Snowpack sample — Loveland Pass, Silver Plume, Colorado, USA (1/12/25, 11:40 AM MST)
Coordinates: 39.66, -105.88
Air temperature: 7 °F
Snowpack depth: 140 cm
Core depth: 10 cm
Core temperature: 41 °F
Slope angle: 11°, slope face: 30°
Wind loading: high
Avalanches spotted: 2
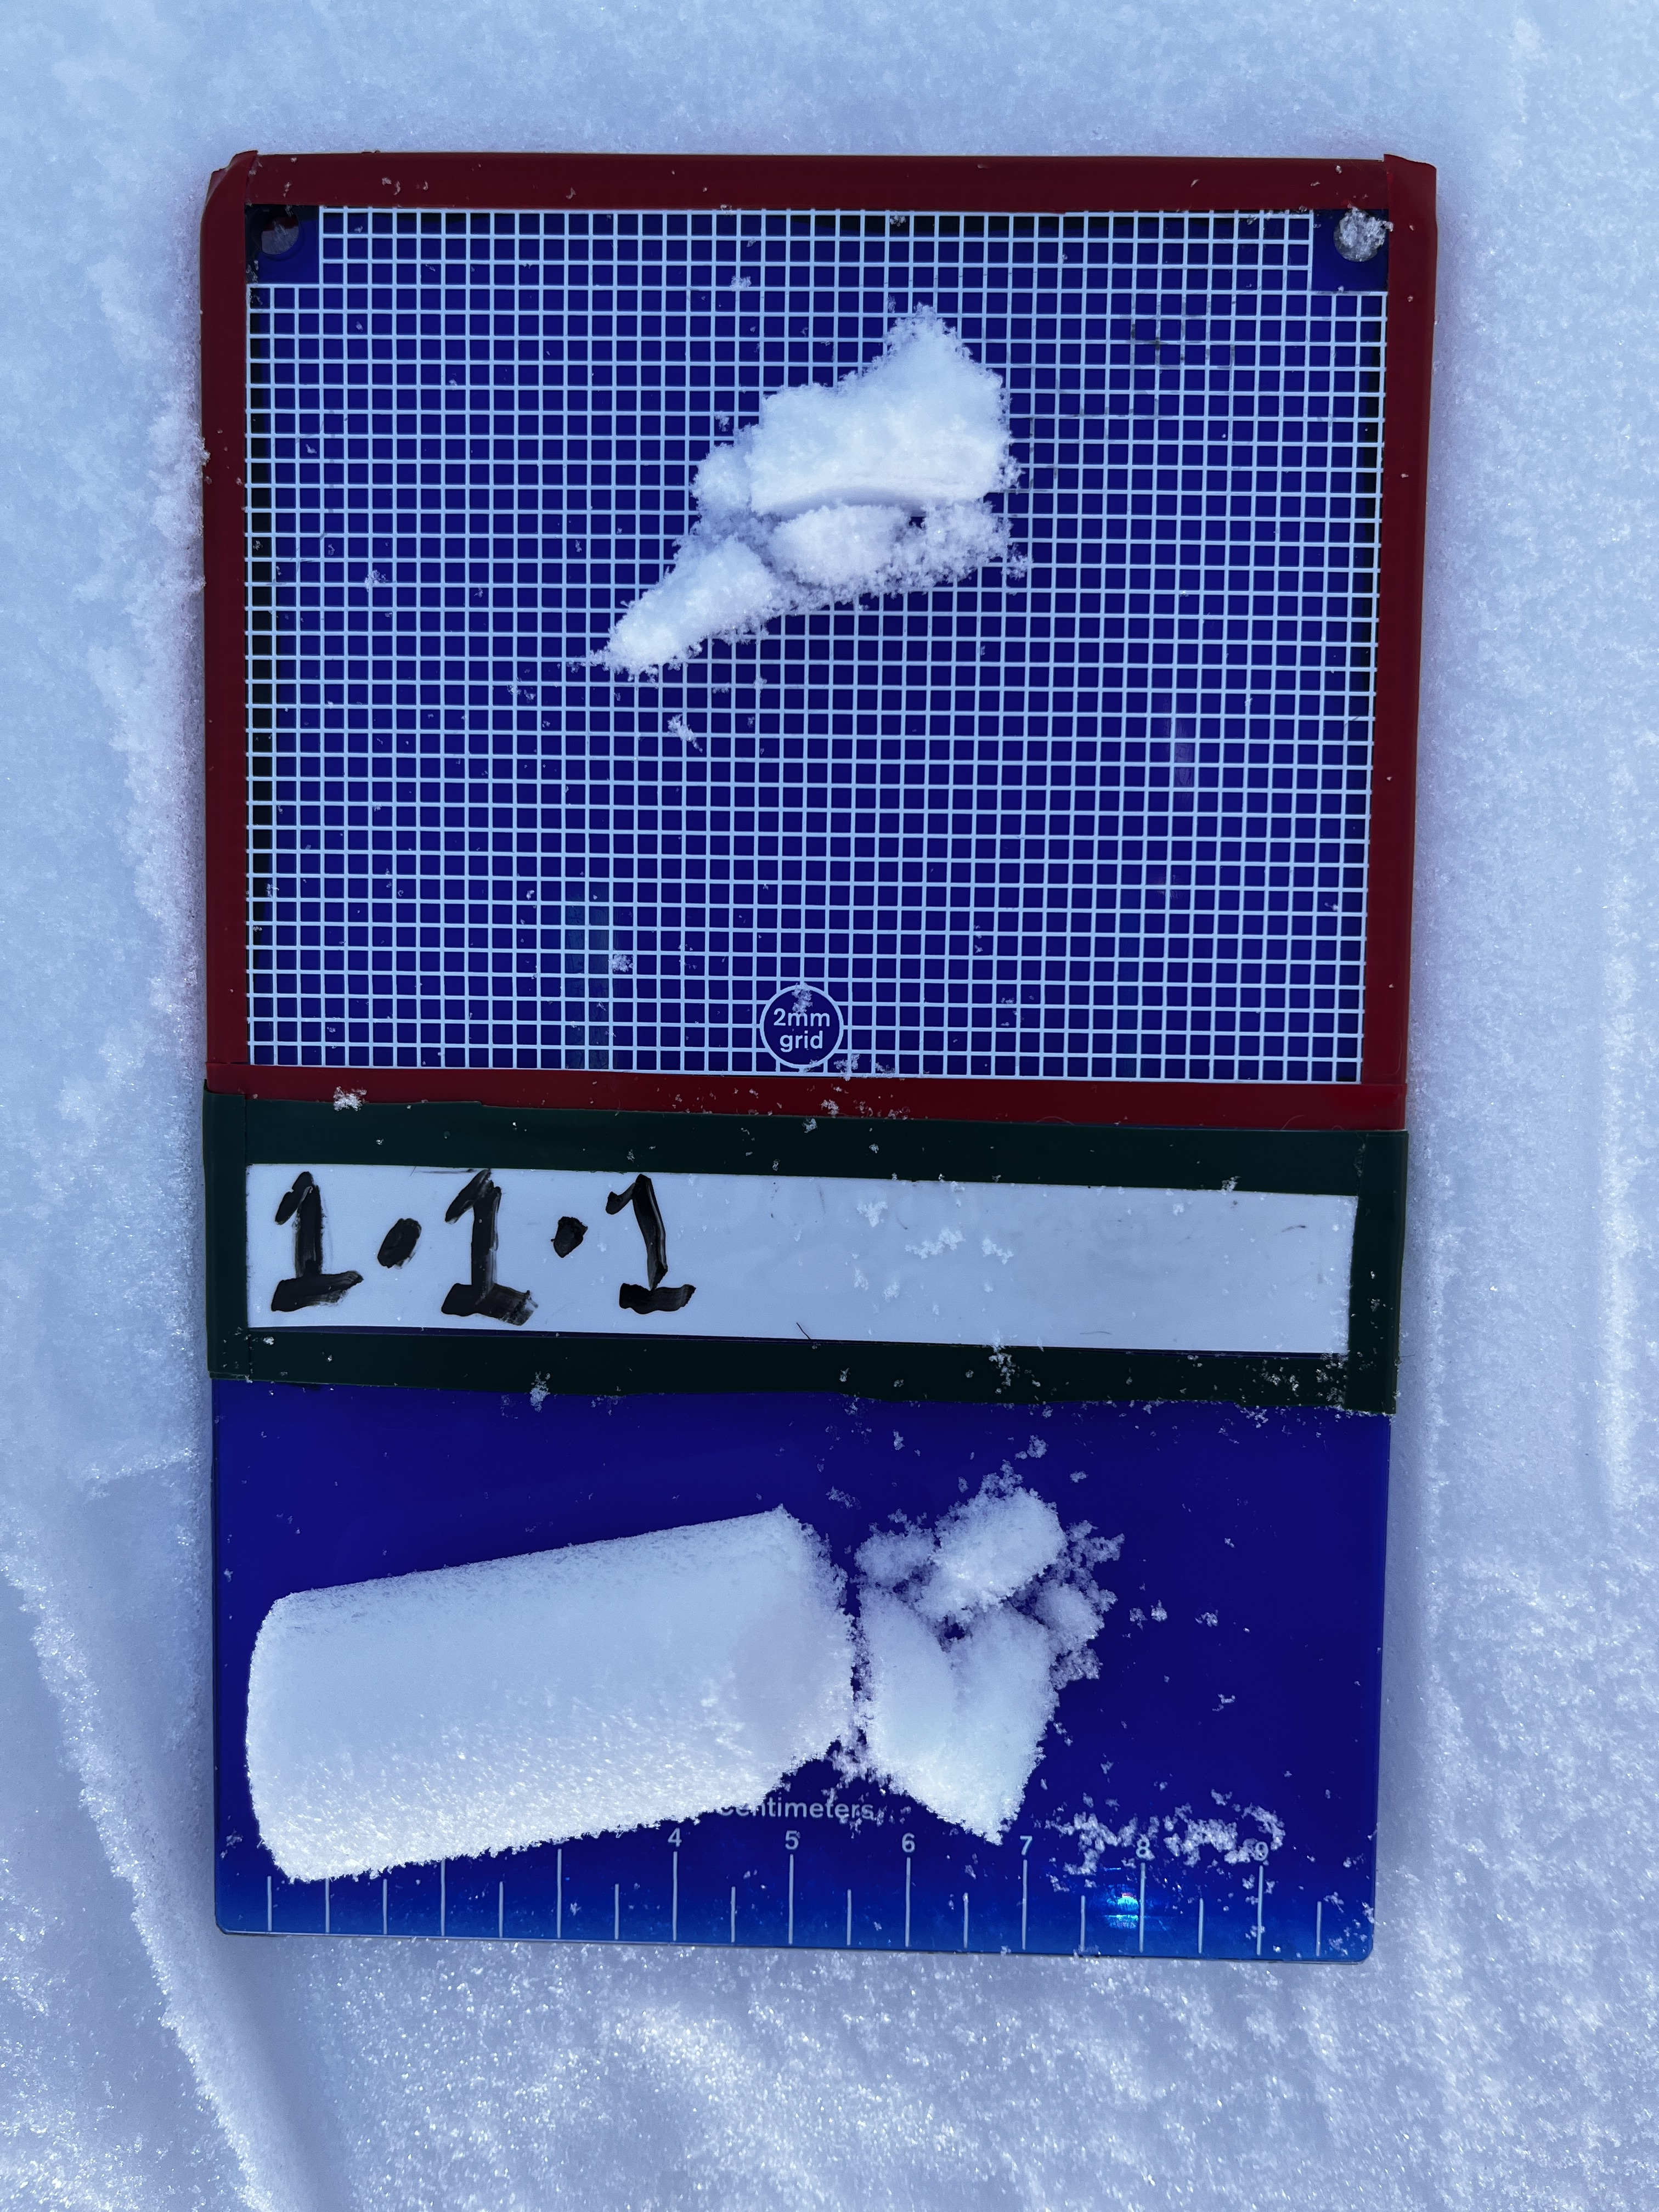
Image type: crystal_card
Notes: Pilot using slightly modified coring method that took too large segment for snow profile picturing, advised not to use in higher level models. Two avalanche on south face nearby, partially cloudy with light snow in the last 24 hours. Lots of wind loading on eastern features.